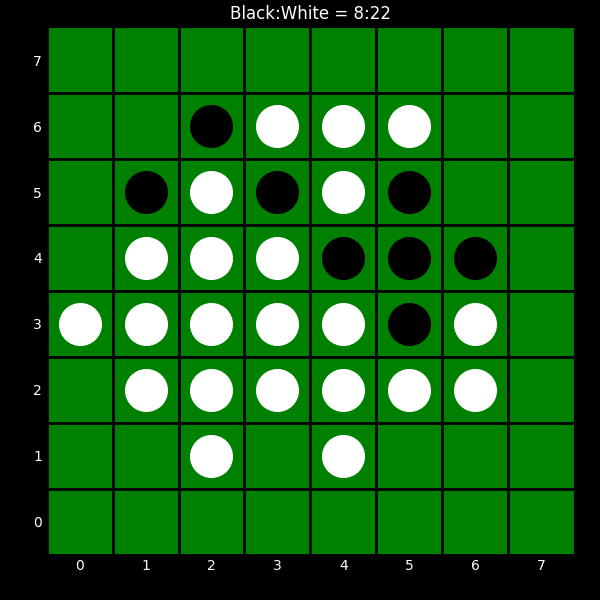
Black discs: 8
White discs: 22